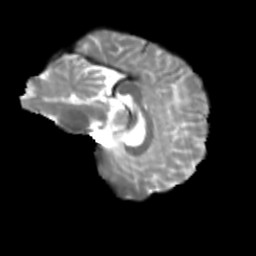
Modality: T2w
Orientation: sagittal
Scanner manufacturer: siemens
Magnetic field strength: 3 T
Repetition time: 4 s
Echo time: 0.0594 s